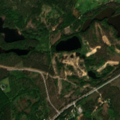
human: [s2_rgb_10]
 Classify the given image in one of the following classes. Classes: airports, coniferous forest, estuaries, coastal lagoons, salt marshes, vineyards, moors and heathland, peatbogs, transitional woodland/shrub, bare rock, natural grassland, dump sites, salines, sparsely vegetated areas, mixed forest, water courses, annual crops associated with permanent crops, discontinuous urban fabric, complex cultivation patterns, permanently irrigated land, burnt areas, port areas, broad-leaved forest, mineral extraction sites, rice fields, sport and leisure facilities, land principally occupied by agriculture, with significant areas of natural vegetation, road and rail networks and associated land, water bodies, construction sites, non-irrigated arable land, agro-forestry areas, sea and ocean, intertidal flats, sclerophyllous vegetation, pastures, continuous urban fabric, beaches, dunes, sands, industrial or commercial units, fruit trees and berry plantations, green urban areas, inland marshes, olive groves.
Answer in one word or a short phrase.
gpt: sport and leisure facilities, coniferous forest, mixed forest, transitional woodland/shrub